Question: Hi I am working in a app.
In the layout I have used text as "Tamil" in that format(Firs letter capital others in small).
'''
<LinearLayout
android:id="@+id/music_menu_logged_out_container"
android:layout_width="match_parent"
android:layout_height="wrap_content"
android:orientation="vertical"
android:visibility="visible" >
<LinearLayout
android:id="@+id/music_menu_header_bar1"
android:layout_width="fill_parent"
android:layout_height="50dp"
android:gravity="center"
android:orientation="horizontal"
android:weightSum="3" >
<LinearLayout
android:layout_width="0dp"
android:layout_height="50dp"
android:layout_marginRight="5dp"
android:layout_weight=".70"
android:gravity="center" >
<com.mikhaellopez.circularimageview.CircularImageView
android:id="@+id/music_menu_profile_image"
android:layout_width="wrap_content"
android:layout_height="wrap_content"
android:layout_marginLeft="10dp"
android:layout_gravity="center"
android:src="@drawable/username" />
</LinearLayout>
<Button
android:id="@+id/music_menu_login"
android:layout_width="0dp"
android:layout_height="35dp"
android:layout_marginRight="15dp"
android:layout_weight="1.15"
android:background="@drawable/menu_login_sidebar_bar1"
android:gravity="center"
android:text="Login"
android:textColor="#ffffff" />
<Button
android:id="@+id/music_menu_signup"
android:layout_width="0dp"
android:layout_height="35dp"
android:layout_marginRight="15dp"
android:layout_weight="1.15"
android:background="@drawable/menu_login_sidebar_bar1"
android:gravity="center"
android:text="Sign up"
android:onClick="musicMenuSignUp"
android:textColor="#ffffff" />
</LinearLayout>
<LinearLayout
android:layout_width="fill_parent"
android:layout_height="35dp"
android:gravity="center"
android:orientation="horizontal"
android:weightSum="3" >
<TextView
android:layout_width="0dp"
android:layout_height="35dp"
android:layout_marginRight="5dp"
android:layout_weight=".70"
android:gravity="center" />
<TextView
android:id="@+id/music_menu_or"
android:layout_width="0dp"
android:layout_height="35dp"
android:layout_weight="1.15"
android:gravity="center|right"
android:text="- or "
android:textColor="#ffffff"
android:textSize="15sp" />
<TextView
android:layout_width="0dp"
android:layout_height="35dp"
android:layout_weight="1.15"
android:gravity="center|left"
android:text="-"
android:textColor="#ffffff"
android:textSize="15sp" />
</LinearLayout>
<LinearLayout
android:layout_width="fill_parent"
android:layout_height="50dp"
android:gravity="center"
android:orientation="horizontal"
android:weightSum="3" >
<LinearLayout
android:layout_width="0dp"
android:layout_height="35dp"
android:layout_marginRight="5dp"
android:layout_weight=".70"
android:gravity="center" >
</LinearLayout>
<Button
android:id="@+id/music_menu_facebook"
android:layout_width="0dp"
android:layout_height="35dp"
android:layout_marginRight="15dp"
android:layout_weight="1.15"
android:background="@drawable/menu_login_sidebar_facebook"
android:gravity="center"
android:text="Facebook"
android:onClick="musicMenuFacebook"
android:textColor="#ffffff" />
<Button
android:id="@+id/music_menu_google"
android:layout_width="0dp"
android:layout_height="35dp"
android:layout_marginRight="15dp"
android:layout_weight="1.15"
android:background="@drawable/menu_login_sidebar_google_plus"
android:gravity="center"
android:text="Google"
android:onClick="musicMenuGoogle"
android:textColor="#ffffff" />
</LinearLayout>
</LinearLayout>
'''
We can see that the text="" attribute in the "Format". But the layout looks like below.

Couldn't guess what mistake I did or anything happened wrong.I didn't use any stuff dynamically(programmattically).
What are all the possibles to this ?
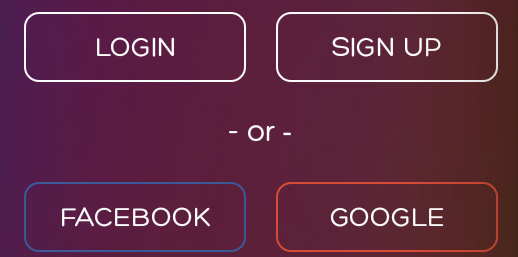
Answer: Try adding this to textview : 'android:textAllCaps="false"'